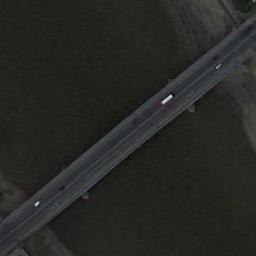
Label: bridge